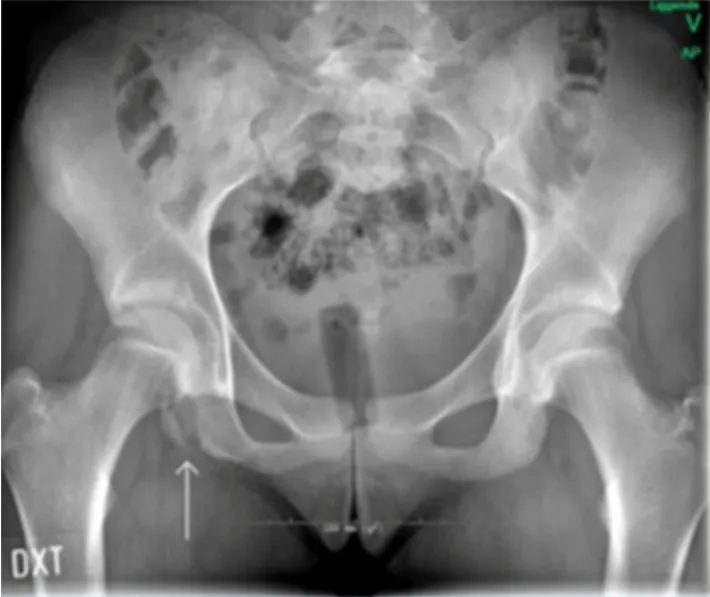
X-ray taken 6 months after symptom debut. Arrow show fracture line at the right ischial tubercle. Displacement was less than 10 mm.
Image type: radiology (x_ray)